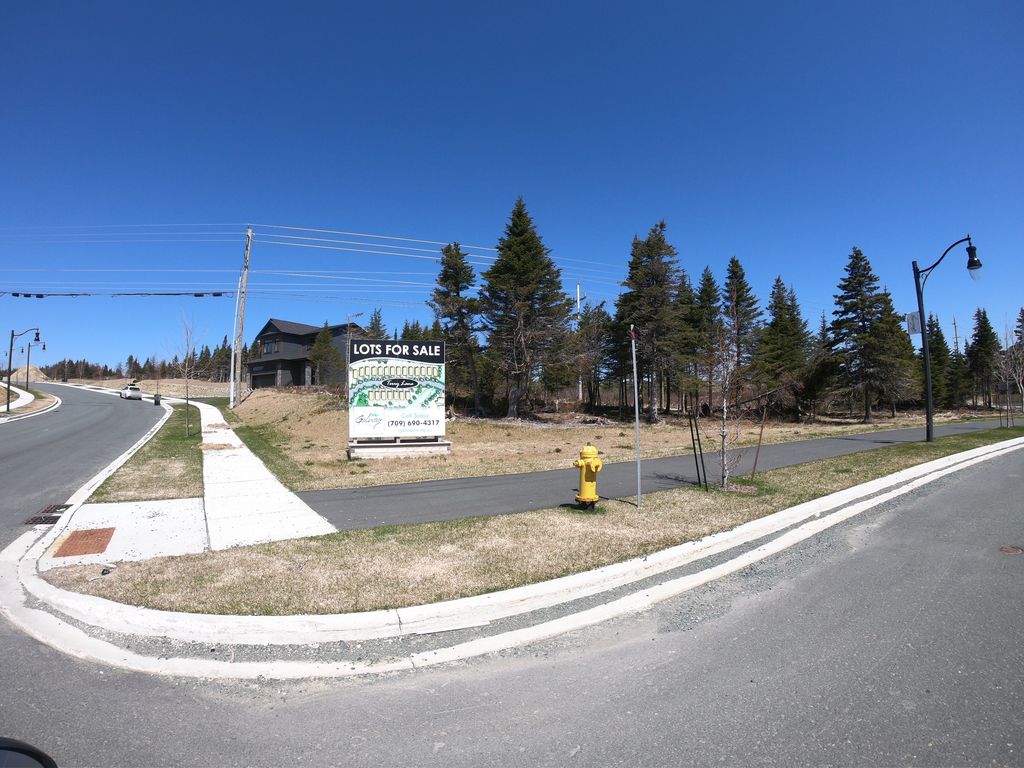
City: st_johns